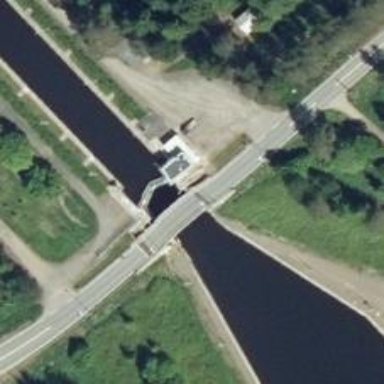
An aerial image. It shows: Tertiary road with asphalt surface crossing over movable bascule bridge.